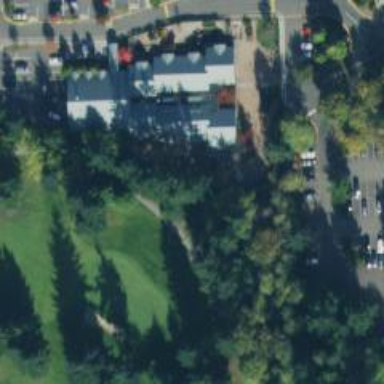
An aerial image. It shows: Path designated for golf carts.